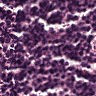
Metastatic tissue present: no